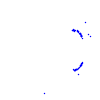
Particle: proton